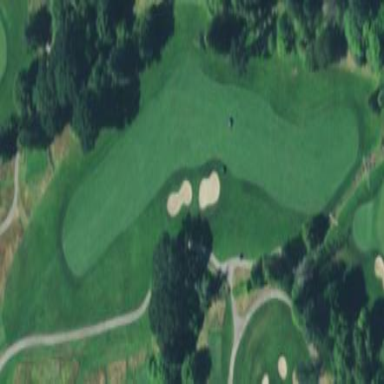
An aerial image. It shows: Area of rough grass used for golf.